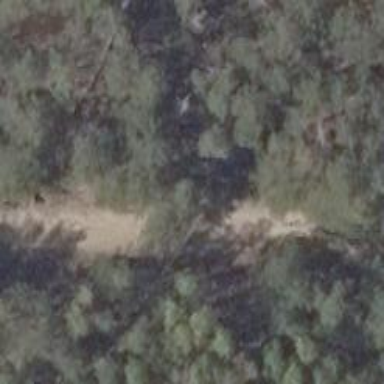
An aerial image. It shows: Path with track type of grade5.